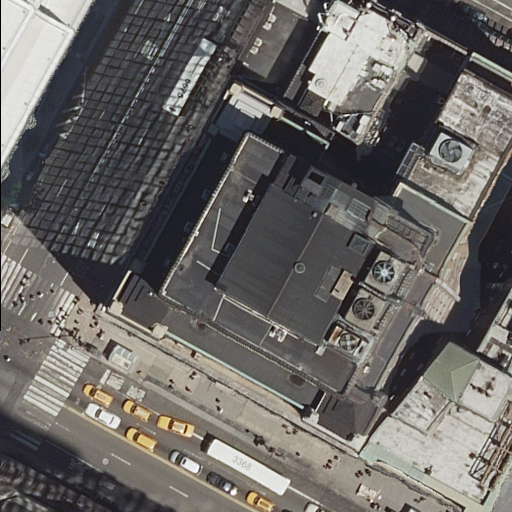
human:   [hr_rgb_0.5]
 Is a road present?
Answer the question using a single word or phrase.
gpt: yes

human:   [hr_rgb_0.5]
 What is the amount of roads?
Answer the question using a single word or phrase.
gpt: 3

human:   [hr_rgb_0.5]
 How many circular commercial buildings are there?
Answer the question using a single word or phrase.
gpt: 0

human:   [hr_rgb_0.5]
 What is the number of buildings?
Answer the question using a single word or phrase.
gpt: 3

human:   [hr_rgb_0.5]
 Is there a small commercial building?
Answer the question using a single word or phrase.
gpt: no

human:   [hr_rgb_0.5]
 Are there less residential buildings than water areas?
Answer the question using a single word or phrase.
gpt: no

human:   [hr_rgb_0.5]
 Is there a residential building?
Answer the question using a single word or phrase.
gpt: yes

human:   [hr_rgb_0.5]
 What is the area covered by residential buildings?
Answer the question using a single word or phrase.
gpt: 1372m2

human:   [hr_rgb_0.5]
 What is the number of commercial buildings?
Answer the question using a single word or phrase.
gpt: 1

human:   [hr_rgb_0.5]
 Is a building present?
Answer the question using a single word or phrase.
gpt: yes

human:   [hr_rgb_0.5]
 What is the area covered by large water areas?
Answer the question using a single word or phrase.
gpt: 0m2

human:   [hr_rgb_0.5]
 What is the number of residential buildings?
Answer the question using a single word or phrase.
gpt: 1

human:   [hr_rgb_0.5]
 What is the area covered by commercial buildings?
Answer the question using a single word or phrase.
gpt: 876m2

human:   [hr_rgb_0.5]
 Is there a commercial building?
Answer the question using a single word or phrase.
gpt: yes

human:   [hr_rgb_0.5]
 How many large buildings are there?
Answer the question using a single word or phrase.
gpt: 2

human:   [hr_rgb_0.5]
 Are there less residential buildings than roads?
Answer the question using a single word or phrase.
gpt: yes

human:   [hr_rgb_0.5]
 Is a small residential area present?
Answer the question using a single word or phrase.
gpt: no

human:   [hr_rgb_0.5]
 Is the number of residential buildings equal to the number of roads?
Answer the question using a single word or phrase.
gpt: no

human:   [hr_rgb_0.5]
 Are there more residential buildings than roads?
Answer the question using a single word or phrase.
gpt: no

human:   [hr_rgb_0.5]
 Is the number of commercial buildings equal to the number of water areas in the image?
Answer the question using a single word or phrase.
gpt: no

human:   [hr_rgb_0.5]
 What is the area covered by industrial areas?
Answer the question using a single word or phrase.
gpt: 0m2

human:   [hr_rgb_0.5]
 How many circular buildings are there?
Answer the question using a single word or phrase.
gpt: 0

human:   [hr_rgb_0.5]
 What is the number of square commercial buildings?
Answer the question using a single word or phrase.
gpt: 0

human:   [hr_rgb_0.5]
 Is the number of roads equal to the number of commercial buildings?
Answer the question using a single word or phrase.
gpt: no

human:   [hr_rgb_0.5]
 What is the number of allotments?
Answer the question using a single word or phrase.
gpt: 0

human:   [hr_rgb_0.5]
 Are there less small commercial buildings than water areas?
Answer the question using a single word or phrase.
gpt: no

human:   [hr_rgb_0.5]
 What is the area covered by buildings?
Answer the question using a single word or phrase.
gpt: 2250m2

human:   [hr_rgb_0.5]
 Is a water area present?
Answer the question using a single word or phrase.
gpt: no

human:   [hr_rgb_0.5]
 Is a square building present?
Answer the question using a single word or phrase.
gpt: no

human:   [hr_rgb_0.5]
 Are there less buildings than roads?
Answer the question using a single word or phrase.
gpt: no

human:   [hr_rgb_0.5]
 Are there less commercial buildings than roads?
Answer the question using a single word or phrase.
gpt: yes

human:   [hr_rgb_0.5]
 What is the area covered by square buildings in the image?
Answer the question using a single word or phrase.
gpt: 0m2

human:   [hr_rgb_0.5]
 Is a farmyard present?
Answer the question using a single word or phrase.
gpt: no

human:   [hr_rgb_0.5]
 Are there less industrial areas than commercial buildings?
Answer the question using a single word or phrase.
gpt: yes

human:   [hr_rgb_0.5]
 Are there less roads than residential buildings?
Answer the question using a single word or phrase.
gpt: no

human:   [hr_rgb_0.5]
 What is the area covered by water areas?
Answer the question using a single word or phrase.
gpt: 0m2

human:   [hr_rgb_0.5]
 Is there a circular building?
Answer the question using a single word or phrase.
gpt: no

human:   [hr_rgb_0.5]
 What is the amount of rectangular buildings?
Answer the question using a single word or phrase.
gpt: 3

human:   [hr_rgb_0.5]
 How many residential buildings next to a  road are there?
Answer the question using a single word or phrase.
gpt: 1

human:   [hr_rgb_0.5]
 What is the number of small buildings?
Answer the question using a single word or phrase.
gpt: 1

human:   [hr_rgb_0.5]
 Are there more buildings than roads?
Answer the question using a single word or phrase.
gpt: no

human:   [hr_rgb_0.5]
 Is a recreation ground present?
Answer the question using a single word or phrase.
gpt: no

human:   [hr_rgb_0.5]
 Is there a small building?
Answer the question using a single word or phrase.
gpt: yes

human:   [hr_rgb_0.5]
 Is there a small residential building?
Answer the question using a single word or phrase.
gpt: no

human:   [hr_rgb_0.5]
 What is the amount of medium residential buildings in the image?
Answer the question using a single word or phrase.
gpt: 0

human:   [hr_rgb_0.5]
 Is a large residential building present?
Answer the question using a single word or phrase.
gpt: yes

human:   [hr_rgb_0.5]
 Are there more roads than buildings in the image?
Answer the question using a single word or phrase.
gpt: no

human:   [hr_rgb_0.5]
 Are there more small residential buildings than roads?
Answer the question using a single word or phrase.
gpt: no

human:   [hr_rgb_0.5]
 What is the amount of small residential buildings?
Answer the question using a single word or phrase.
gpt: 0

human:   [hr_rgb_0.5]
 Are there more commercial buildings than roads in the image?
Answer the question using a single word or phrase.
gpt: no

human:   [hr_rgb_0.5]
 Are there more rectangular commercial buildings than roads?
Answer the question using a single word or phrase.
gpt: no

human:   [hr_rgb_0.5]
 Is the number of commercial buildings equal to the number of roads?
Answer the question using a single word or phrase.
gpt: no

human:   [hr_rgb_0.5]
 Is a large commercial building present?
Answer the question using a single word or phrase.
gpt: yes

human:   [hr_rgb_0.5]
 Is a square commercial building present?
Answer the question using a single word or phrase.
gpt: no

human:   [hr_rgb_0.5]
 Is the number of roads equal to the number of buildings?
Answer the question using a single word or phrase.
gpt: yes

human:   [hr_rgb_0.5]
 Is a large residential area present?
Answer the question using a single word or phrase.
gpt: no

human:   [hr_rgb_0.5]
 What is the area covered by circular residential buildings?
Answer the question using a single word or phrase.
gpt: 0m2

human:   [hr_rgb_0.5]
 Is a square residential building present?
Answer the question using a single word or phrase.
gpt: no

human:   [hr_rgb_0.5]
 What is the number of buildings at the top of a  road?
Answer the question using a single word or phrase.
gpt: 1

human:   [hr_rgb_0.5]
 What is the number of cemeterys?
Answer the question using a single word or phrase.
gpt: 0

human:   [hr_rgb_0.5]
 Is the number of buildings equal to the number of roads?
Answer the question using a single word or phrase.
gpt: yes

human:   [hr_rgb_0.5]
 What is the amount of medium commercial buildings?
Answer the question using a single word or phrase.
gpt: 0

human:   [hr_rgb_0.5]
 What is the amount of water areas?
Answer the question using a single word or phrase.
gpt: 0

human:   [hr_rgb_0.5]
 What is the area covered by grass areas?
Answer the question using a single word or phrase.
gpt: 0m2